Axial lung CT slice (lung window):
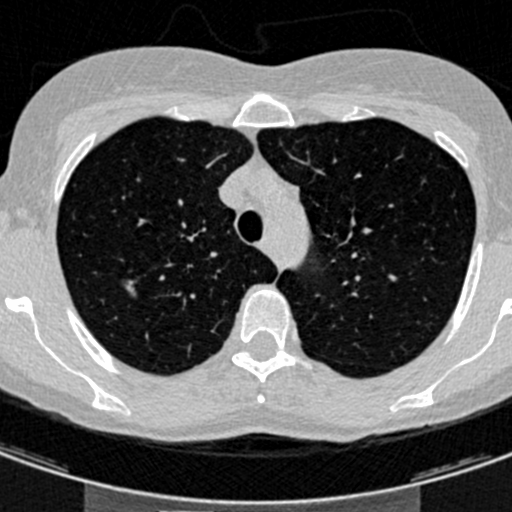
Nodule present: yes
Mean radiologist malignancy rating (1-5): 3.5